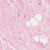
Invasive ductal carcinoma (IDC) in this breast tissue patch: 0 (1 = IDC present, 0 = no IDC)